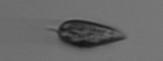
Label: Prorocentrum_triestinum